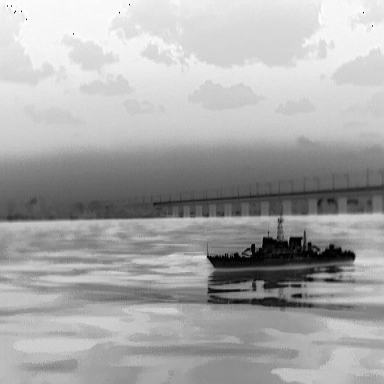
There is a warship in the infrared image.